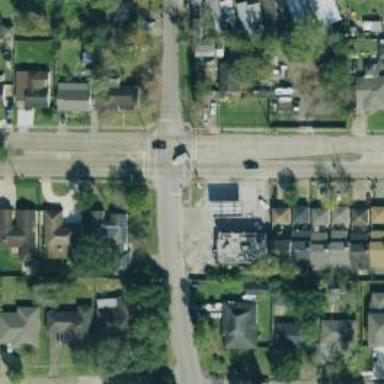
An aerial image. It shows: Uncontrolled road crossing.